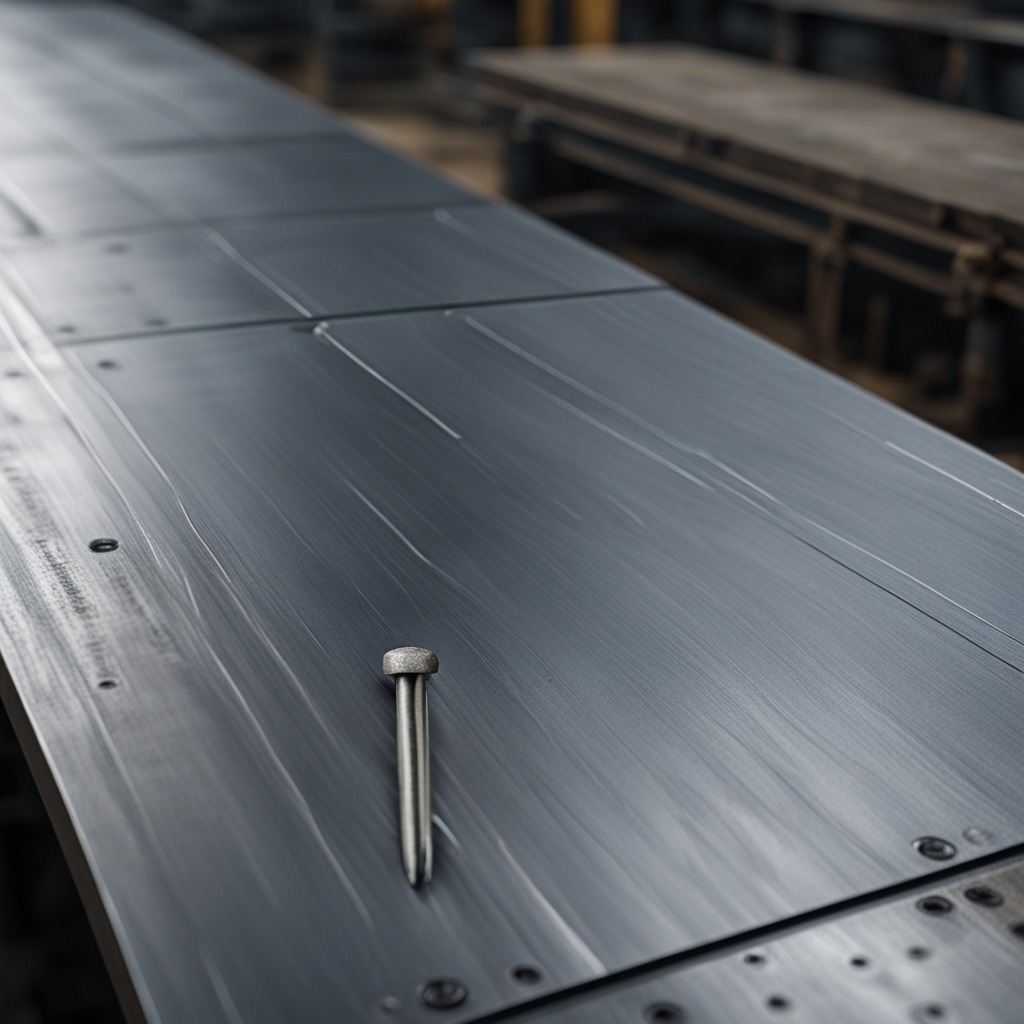
A nail is lying on a cold steel table in a mining workshop.